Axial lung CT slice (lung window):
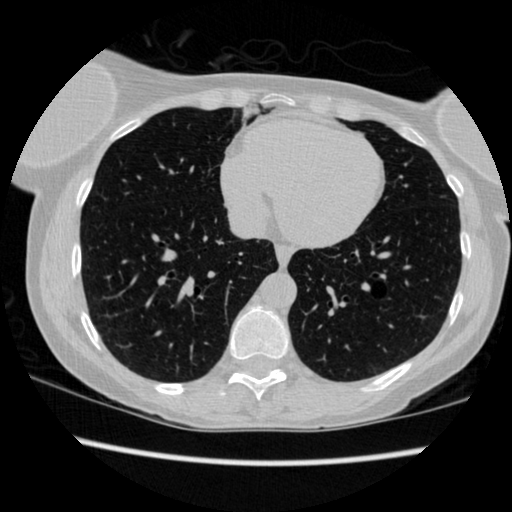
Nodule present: no